Question: I'm attempting to display an object loaded from a .obj file. I use this function to read in the .obj:
'''
bool loadOBJ(
const char * path,
std::vector<glm::vec3> & vertices,
std::vector<glm::vec3> & vertexIndices
){
printf("Loading OBJ file %s...
", path);
FILE * file = fopen(path, "r");
if( file == NULL ){
printf("Impossible to open the file ! Are you in the right path ?
");
getchar();
return false;
}
while( 1 ){
char lineHeader[128];
// read the first word of the line
int res = fscanf(file, "%s", lineHeader);
if (res == EOF)
break; // EOF = End Of File. Quit the loop.
// else : parse lineHeader
if ( strcmp( lineHeader, "v" ) == 0 ){
glm::vec3 vertex;
fscanf(file, "%f %f %f
", &vertex.x, &vertex.y, &vertex.z );
vertices.push_back(vertex);
}else if ( strcmp( lineHeader, "f" ) == 0 ){
glm::vec3 vertexIndex;
fscanf(file, "%f %f %f
", &vertexIndex.x, &vertexIndex.y, &vertexIndex.z );
vertexIndices.push_back(vertexIndex);
}else{
// Probably a comment, eat up the rest of the line
char stupidBuffer[1000];
fgets(stupidBuffer, 1000, file);
}
}
return true;
}
'''
I then call this function in my init function.
Once the mesh is loaded I display it by looping through the vertices here:
'''
for (unsigned int i = 0; i < meshVertices.size(); i++)
{
glBegin(GL_TRIANGLES);
glVertex3f(meshVertices[faceIndices[i].x-1].x, meshVertices[faceIndices[i].x-1].y, meshVertices[faceIndices[i].x-1].z);
glVertex3f(meshVertices[faceIndices[i].y-1].x, meshVertices[faceIndices[i].y-1].y, meshVertices[faceIndices[i].y-1].z);
glVertex3f(meshVertices[faceIndices[i].z-1].x, meshVertices[faceIndices[i].z-1].y, meshVertices[faceIndices[i].z-1].z);
glEnd();
}
'''
However, when the program runs, the far side of the object doesn't load at all and random triangles are missing. Like this:

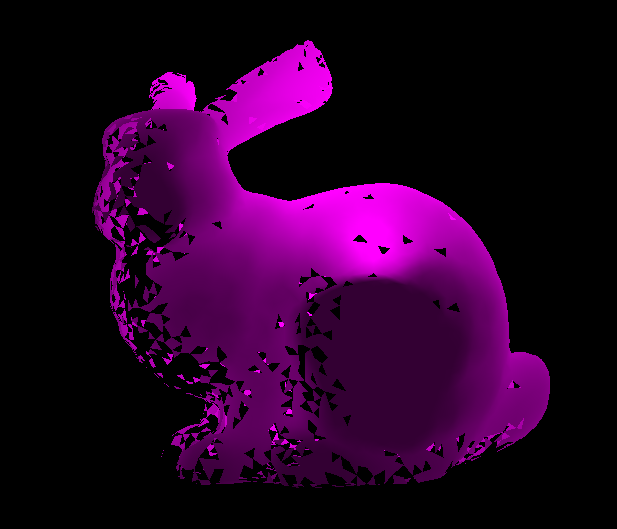
Answer: You don't want to loop the size of the vertices, but the size of the faces.
Your loop should read 'for (unsigned int i = 0; i < faceIndices.size(); i++)'
You are looping through the variable 'faceIndices[i]' and I suppose that you want to draw all the triangles, not all the point (vertices)!
---
On a side note: Am I teaching you this course? :D
That code looks familiar...